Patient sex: M
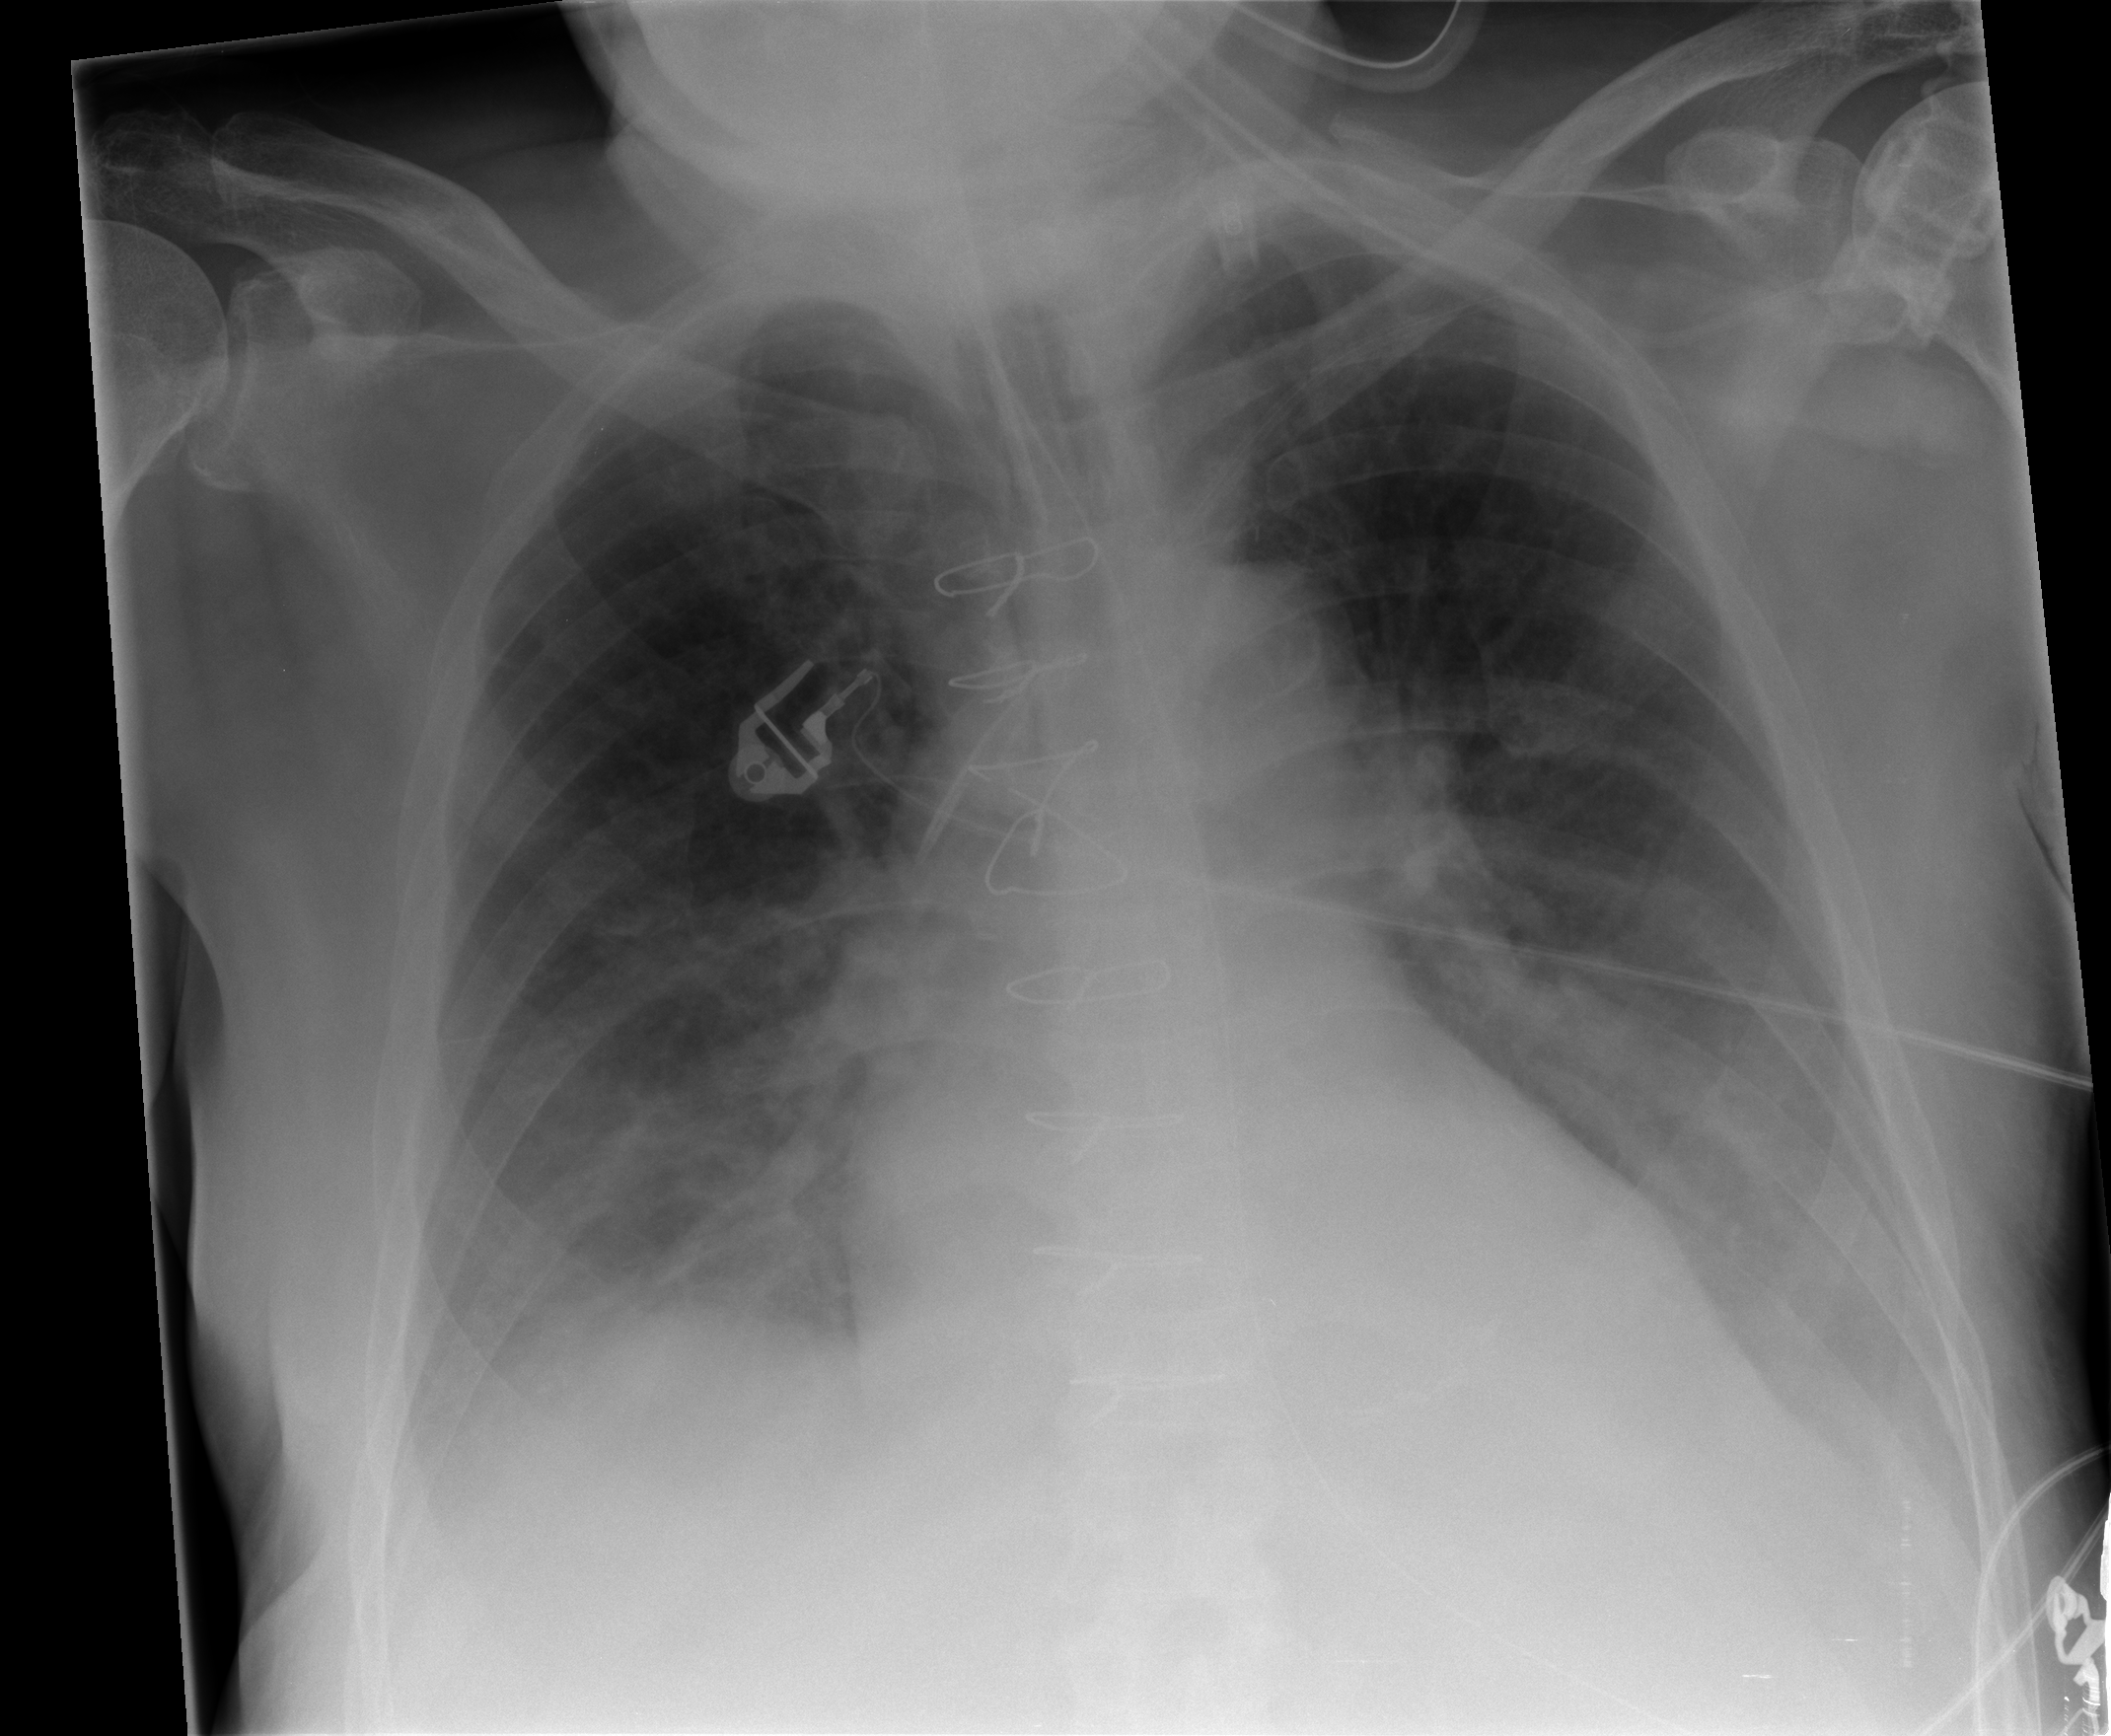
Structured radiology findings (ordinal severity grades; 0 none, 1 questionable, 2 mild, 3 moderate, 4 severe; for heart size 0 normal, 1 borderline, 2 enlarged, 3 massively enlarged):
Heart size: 1
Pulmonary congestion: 0
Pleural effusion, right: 2
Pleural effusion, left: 2
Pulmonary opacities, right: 1
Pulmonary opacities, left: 0
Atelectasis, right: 2
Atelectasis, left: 2